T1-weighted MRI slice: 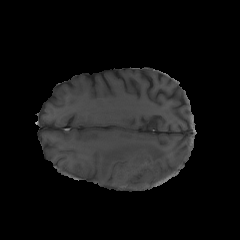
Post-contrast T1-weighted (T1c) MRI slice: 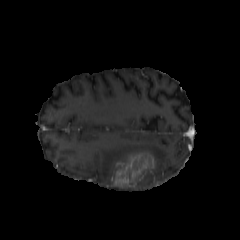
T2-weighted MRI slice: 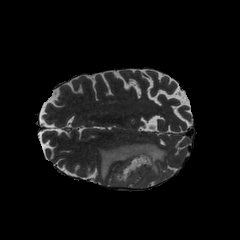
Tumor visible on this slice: yes